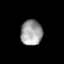
Tissue: lung
Cell type: Fibroblasts
Senescence score: 0.1418
Nuclear area (px): 542
Mean DAPI intensity: 157.996